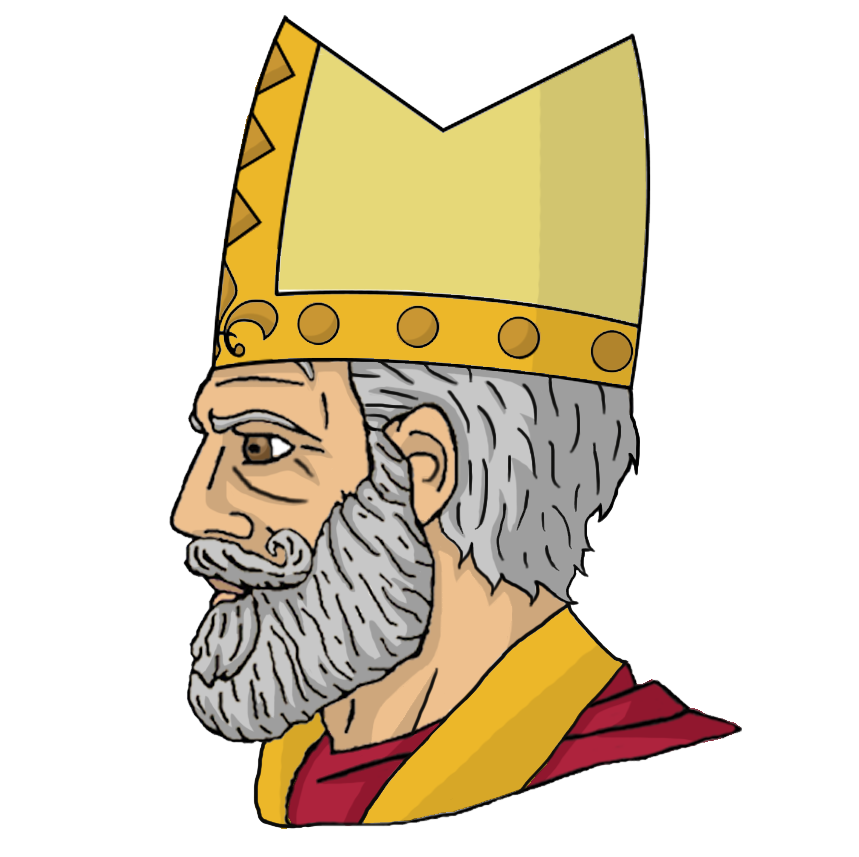
Label: 4_Yes_Chad